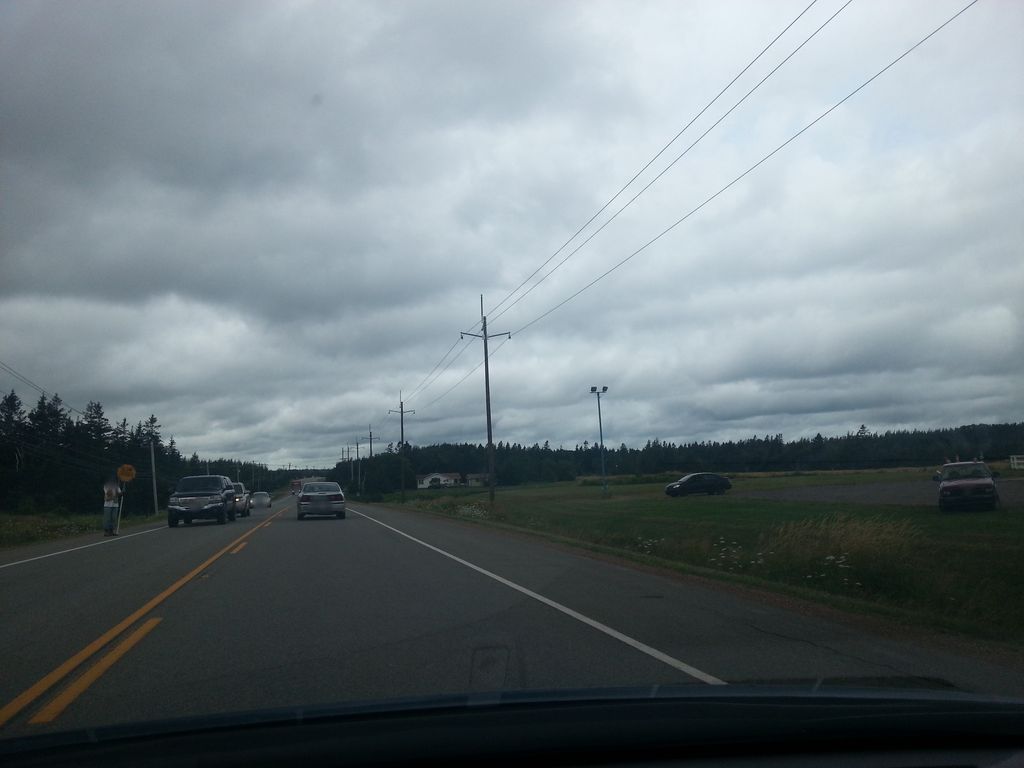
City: charlottetown